Question: How do I alter the following code to allow me to extract data from another table (data2), and post it as I did the others(name,position,bio). Basically I want another form field that I can search from to find an item from another table, and add into this one.

'''
<?php
require 'db/connect.php';
$error = ""; //variable to hold our form error message
$success = ""; //variable to hold our success message
if(isset($_POST['create'])){
$name = trim($_POST['name']);
$position = trim($_POST['position']);
$bio = trim($_POST['bio']);
if(empty($name) && empty($position) && empty($bio)){
$error = "You must fill all fields.";
}else{
$insert = $db->prepare("INSERT INTO staff (name, position, bio, joined) VALUES (?, ?, ?, NOW())");
$insert->bind_param(sss, $name, $position, $bio);
if($insert->execute()){
//$success = "Staff added successfully!";
header("location:index.php");
}
}
}
?>
<!DOCTYPE html>
<html lang="en">
<head>
<link rel="stylesheet" href="styles.css">
</head>
<body>
<div id="wrapper">
<h1>Create New Staff</h1>
<span class="error"><?php if(isset($error)) echo $error;?></span>
<span class="success"><?php if(isset($success)) echo $success;?> </span>
<form action="" method="post">
<table class="table">
<tr>
<td><label for="name">Name:</label></td>
<td><input type="text" id="name" name="name"></td>
</tr>
<tr>
<td><label for="position">Position:</label></td>
<td><input type="text" id="position" name="position"></td>
</tr>
<tr>
<td><label for="bio">Bio:</label></td>
<td><textarea id="bio" name="bio"></textarea></td>
</tr>
<tr>
<td></td>
<td><button type="submit" class="create" name="create">CREATE</button>&nbsp;&nbsp;&nbsp;&nbsp;<a class="btn" href="index.php">BACK</a></td>
</tr>
</table>
</form>
</div>
</body>
</html>
'''
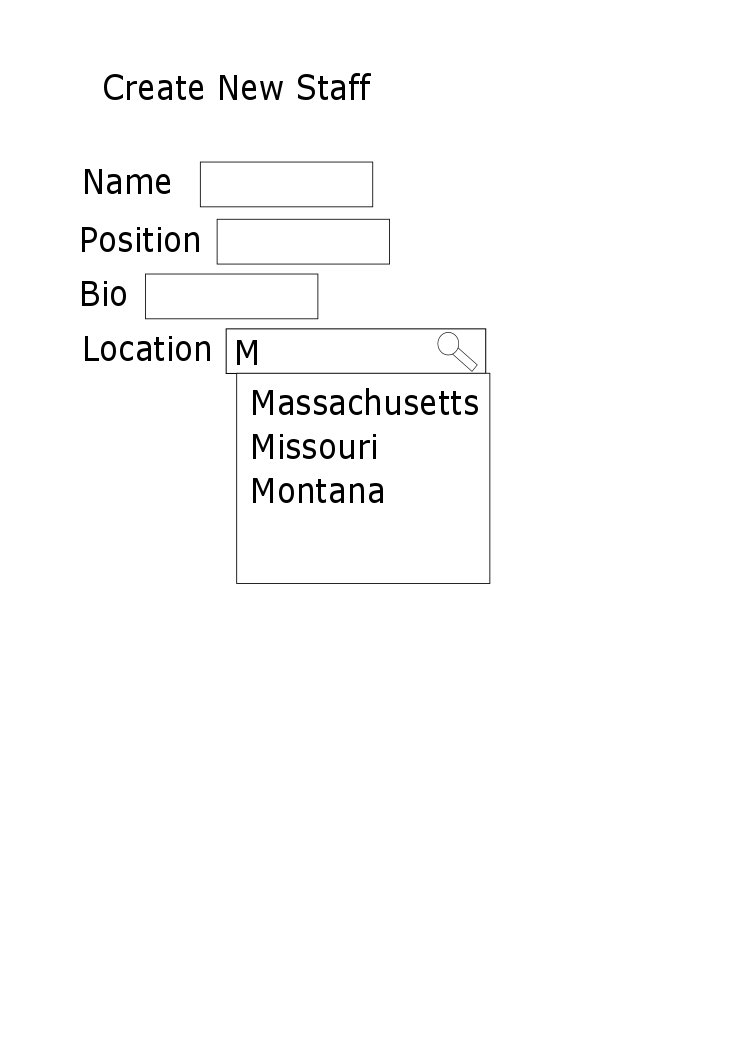
Answer: Well you could have in the table that the form submits to a location_id that is a key linked to the locations table.
Then all you need to do is do an sql query where you select values using LIKE (see MySQL LIKE - I think w3schools covers this well)
You could call this function in Ajax to check every key press.
Alternatively load all the locations to a hidden element and when the input is focused they appear and as you type you use JavaScript to hide those that don't match.
I would write an example but I'm on my phone. Hope this helps a little.